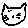
Label: cat